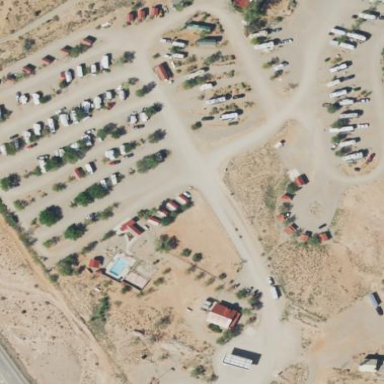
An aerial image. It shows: Caravan site with tents and playground available.